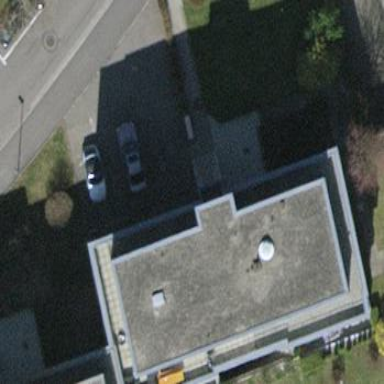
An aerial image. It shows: Flat-roofed apartment building.